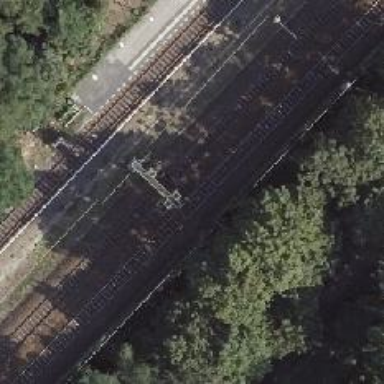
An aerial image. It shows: Railway signal.